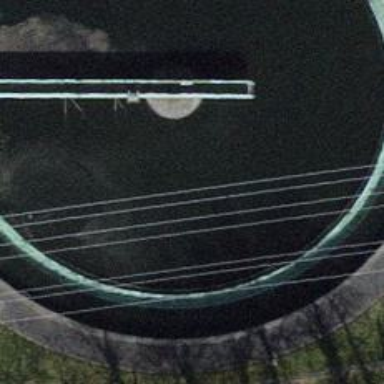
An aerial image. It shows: Image of wastewater.